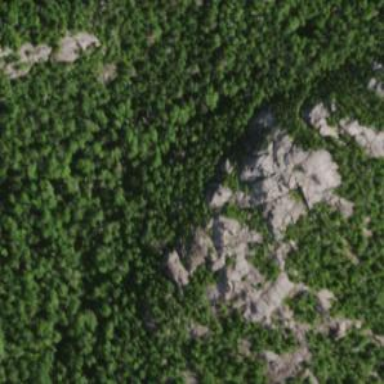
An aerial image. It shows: Landscape of bare rock.